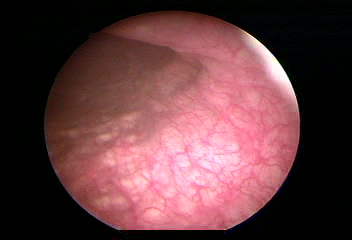
Modality: WLC
Class: Normal mucosa
Bladder cancer association: No